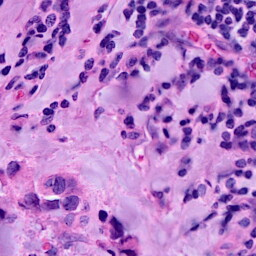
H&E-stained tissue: Breast